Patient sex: M
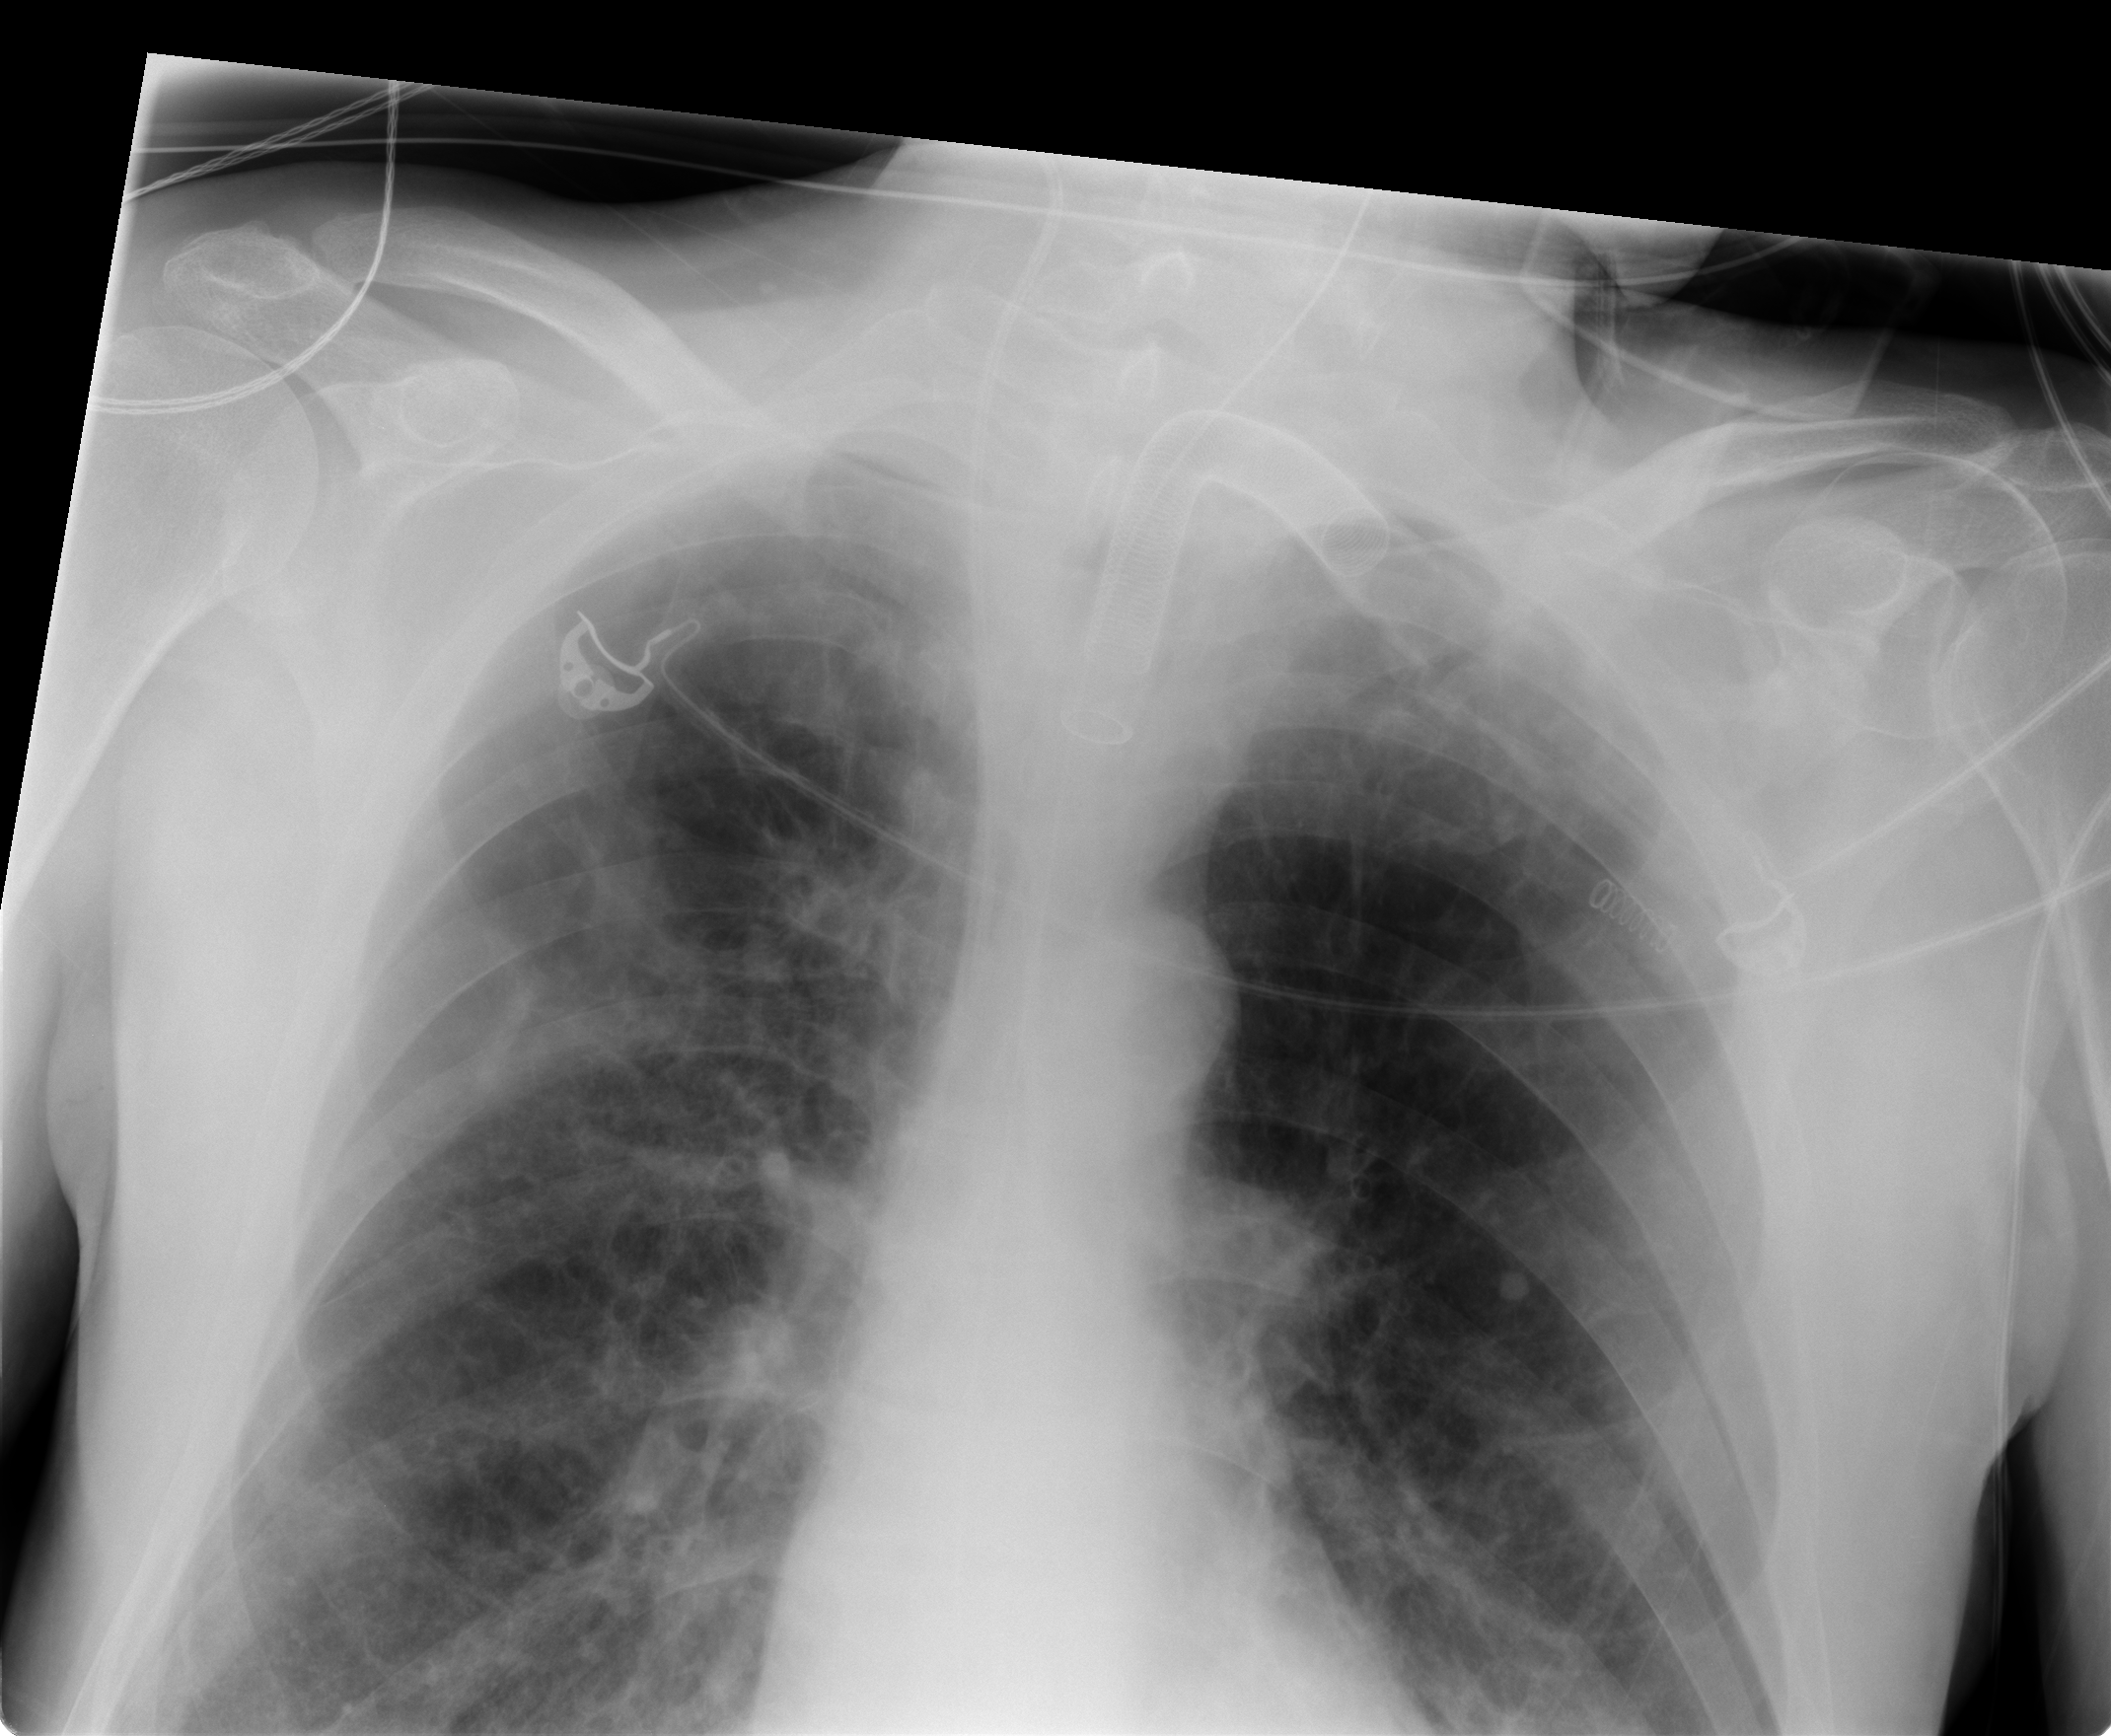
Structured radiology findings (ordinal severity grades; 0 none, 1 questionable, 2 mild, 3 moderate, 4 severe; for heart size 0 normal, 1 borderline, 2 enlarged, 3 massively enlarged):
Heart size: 0
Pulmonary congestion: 0
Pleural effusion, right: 0
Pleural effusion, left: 2
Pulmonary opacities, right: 2
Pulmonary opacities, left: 2
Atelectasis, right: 2
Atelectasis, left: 2